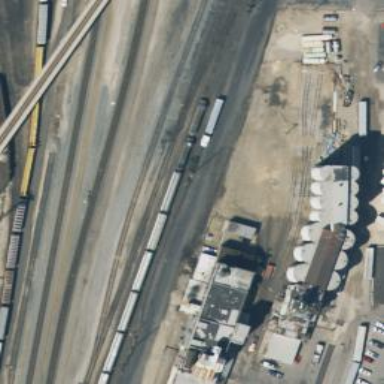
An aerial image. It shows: Railway yard.